Field crop: maize
Growth stage: 2
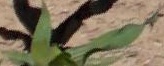
Species: maize